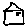
Label: house